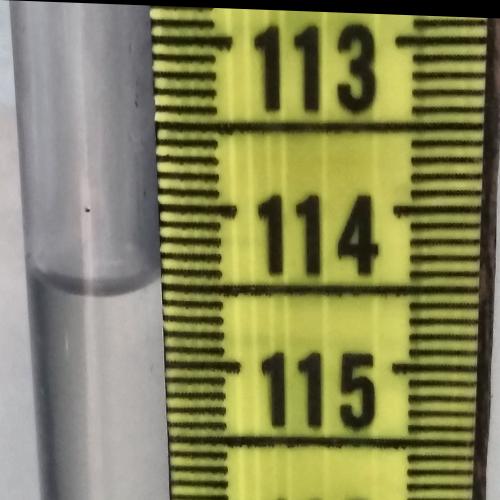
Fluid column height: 114.5 cm